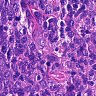
Metastatic tissue present: no